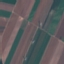
Land use / land cover class: AnnualCrop